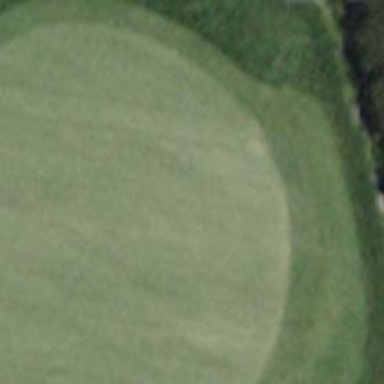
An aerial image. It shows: Picturesque green golfing area with grass land use.